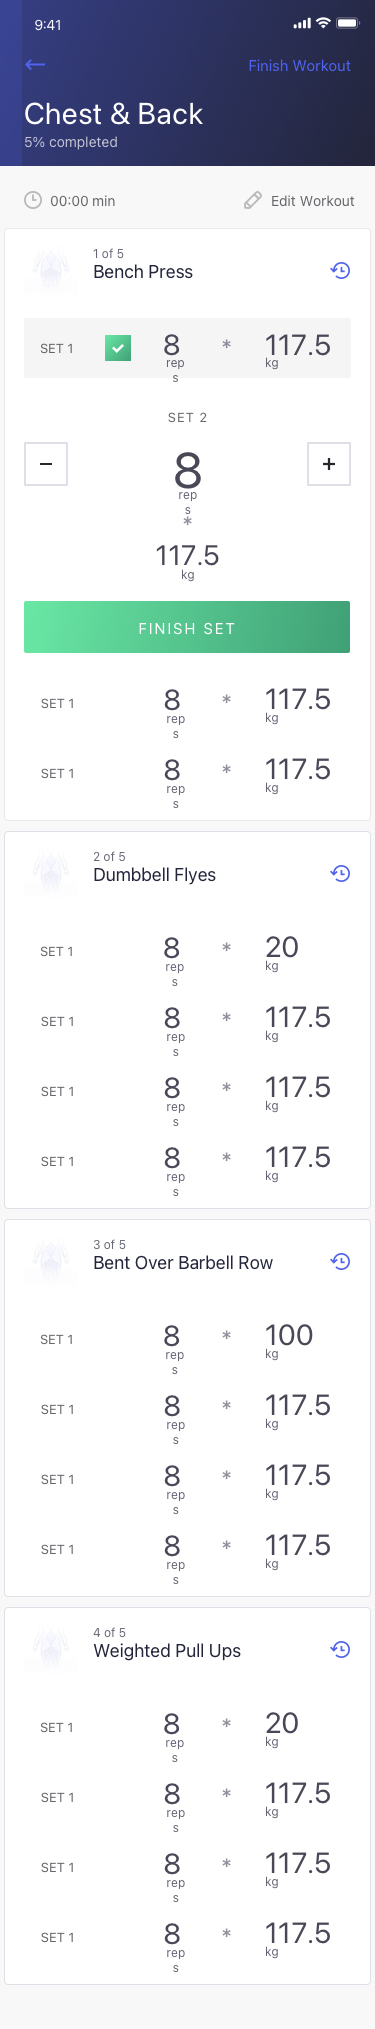
Text in this UI design:
5% completed